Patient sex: M
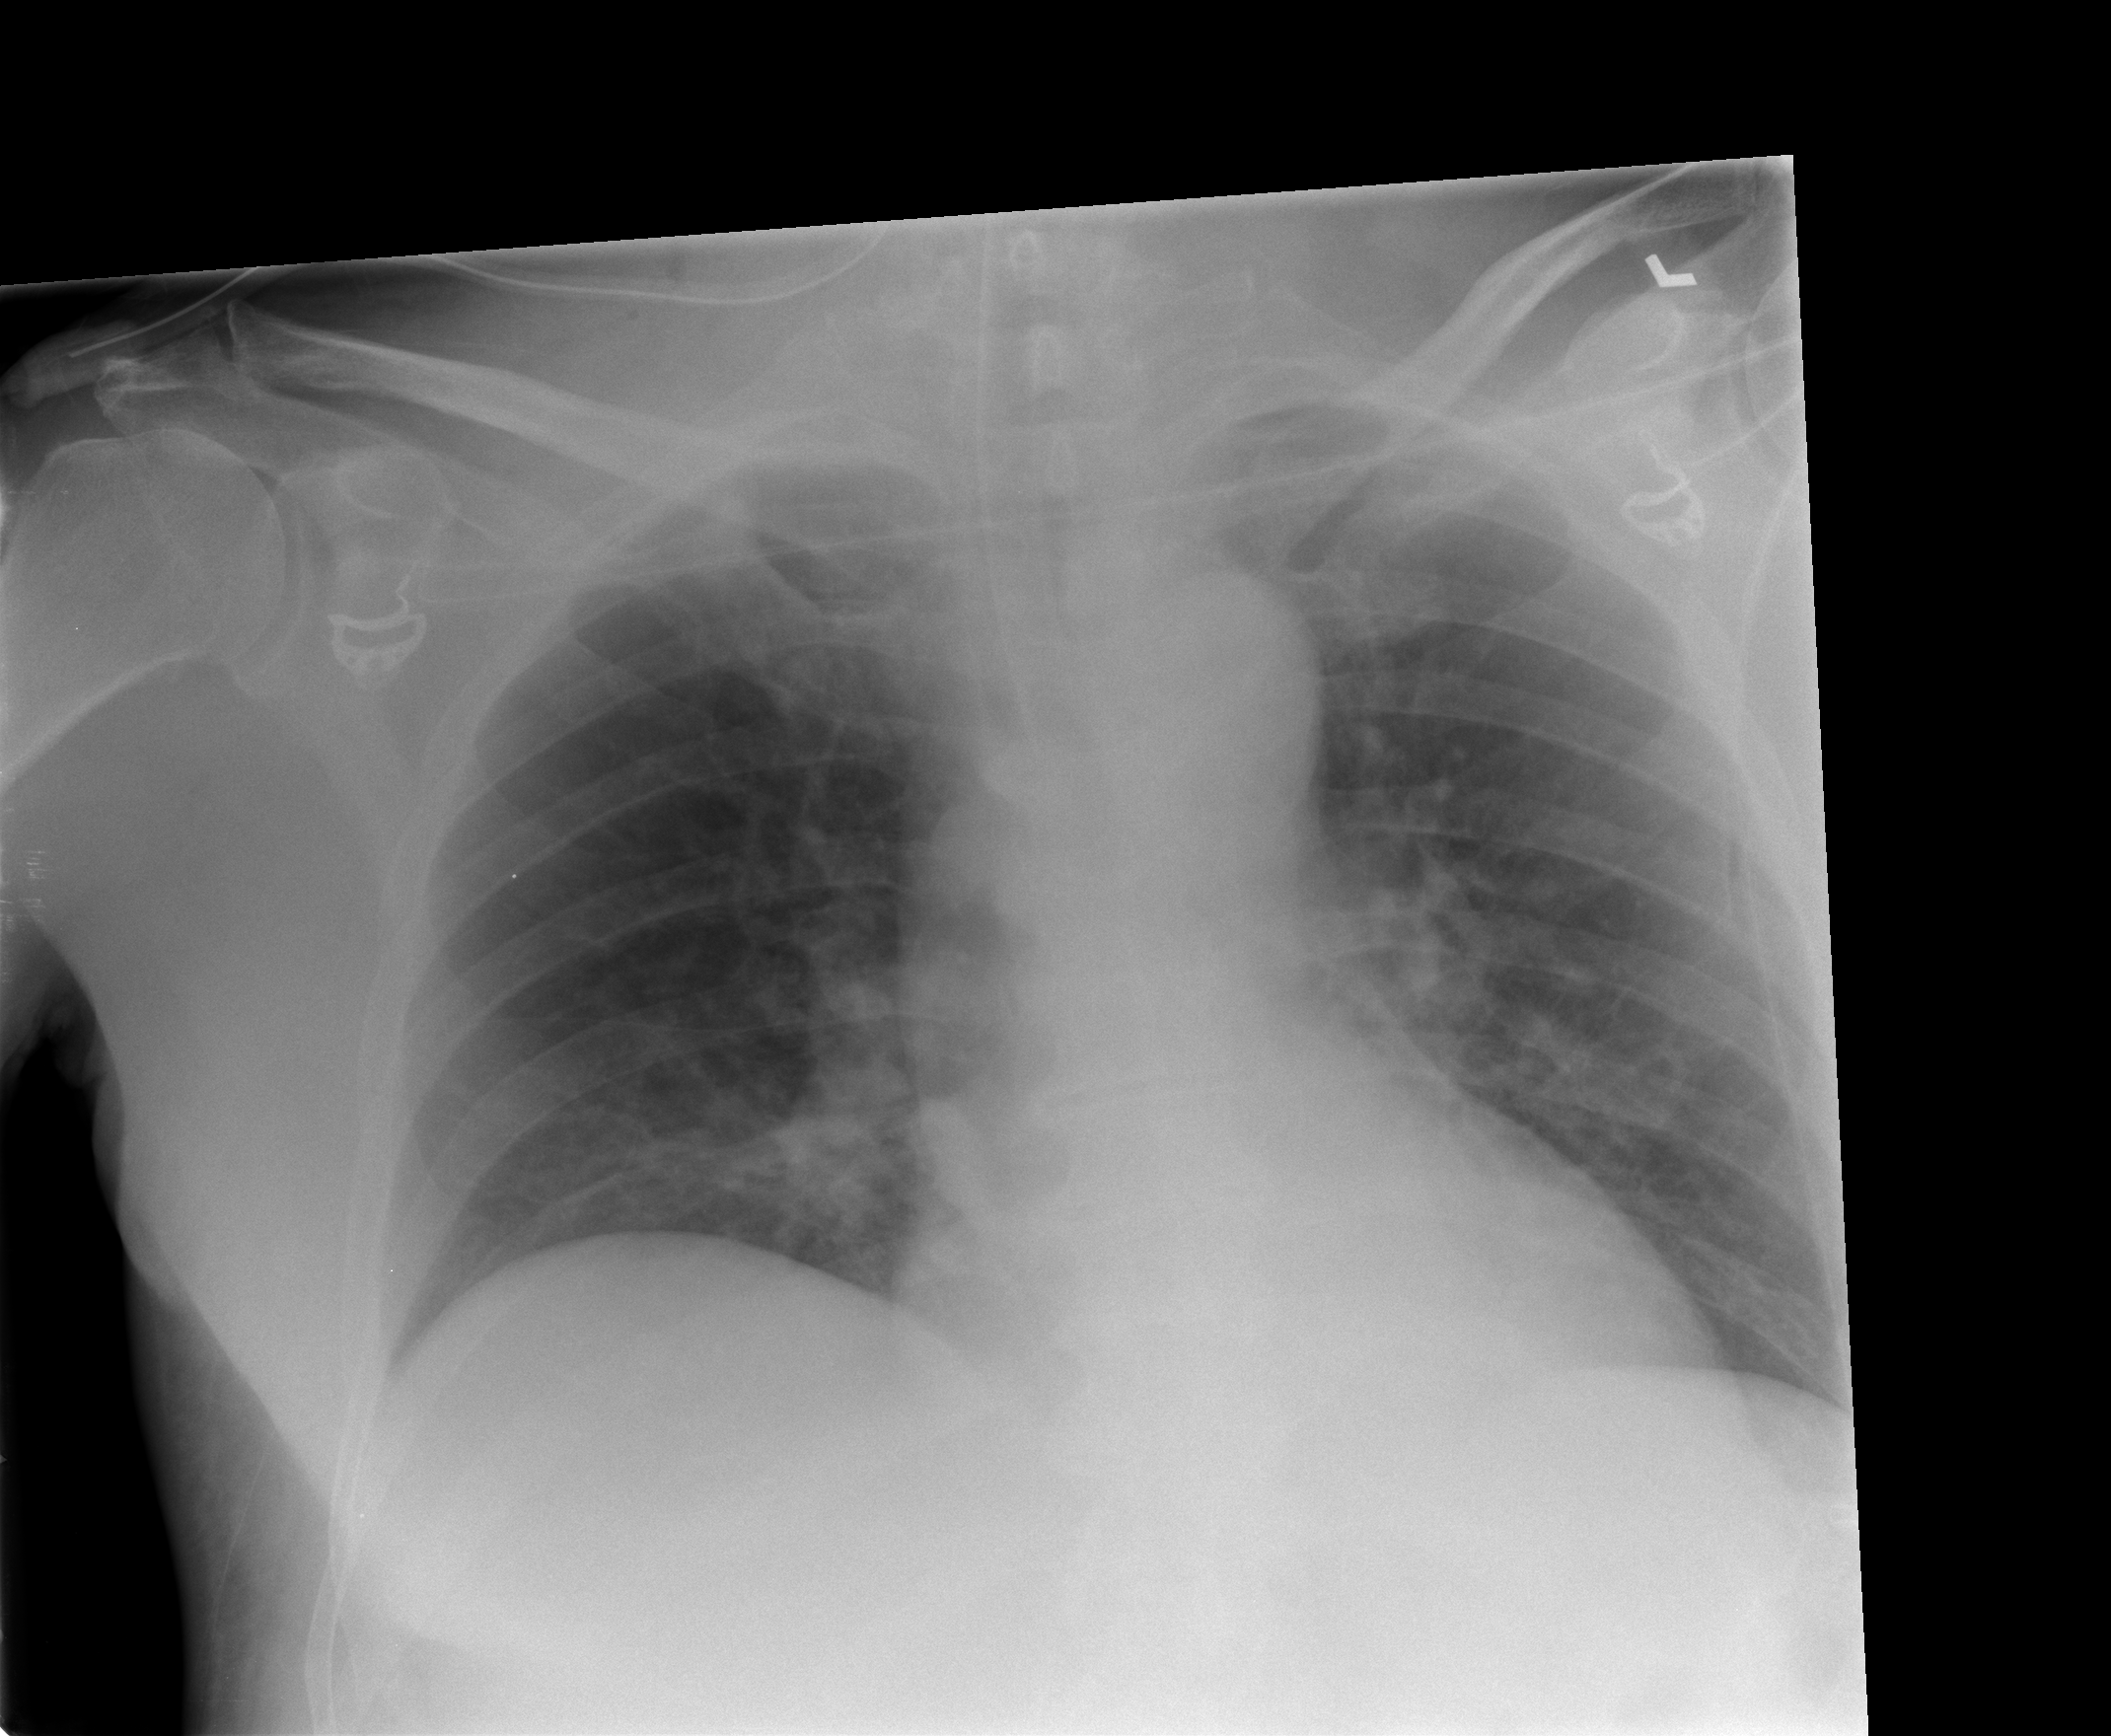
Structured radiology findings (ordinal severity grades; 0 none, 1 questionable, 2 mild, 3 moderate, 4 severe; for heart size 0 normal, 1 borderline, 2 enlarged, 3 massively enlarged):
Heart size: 0
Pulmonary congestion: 0
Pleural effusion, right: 0
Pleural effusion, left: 0
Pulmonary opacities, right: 0
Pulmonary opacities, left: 0
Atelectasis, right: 2
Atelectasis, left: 0